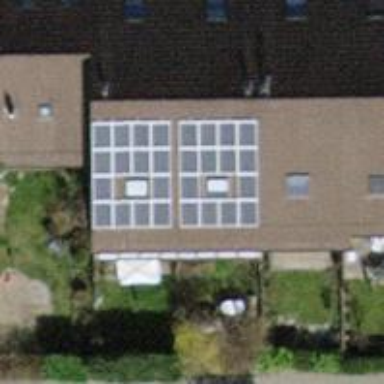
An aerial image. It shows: Solar photovoltaic panel generator.